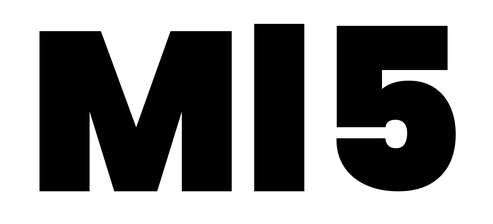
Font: Poppins-Black